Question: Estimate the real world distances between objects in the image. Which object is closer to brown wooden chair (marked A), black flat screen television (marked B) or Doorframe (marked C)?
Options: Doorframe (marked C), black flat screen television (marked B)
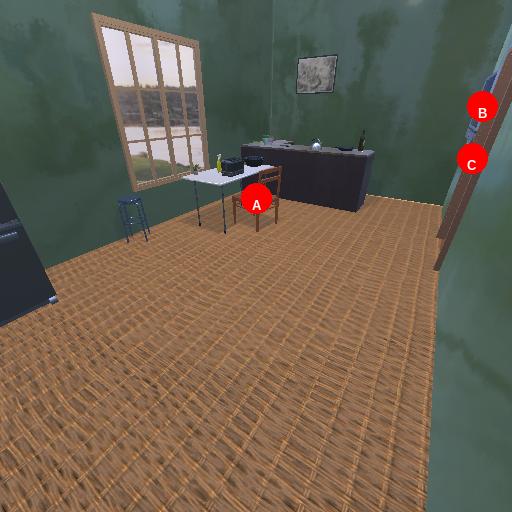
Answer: Doorframe (marked C)